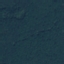
Land use / land cover: Forest